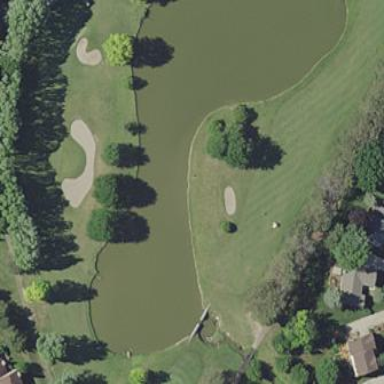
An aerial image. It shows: Golf fairway surrounded by grass in golf sport setting.